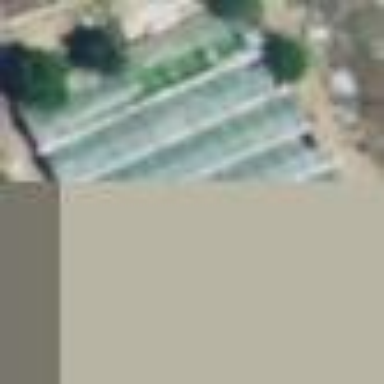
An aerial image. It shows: Greenhouse.